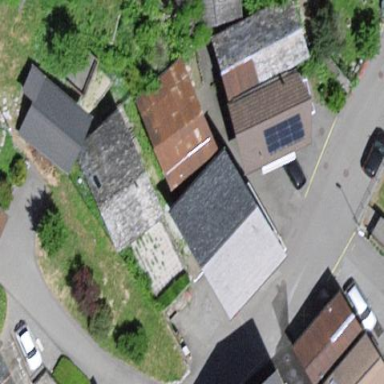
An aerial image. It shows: Simple house.